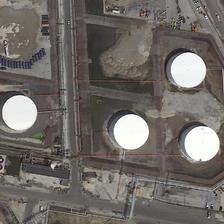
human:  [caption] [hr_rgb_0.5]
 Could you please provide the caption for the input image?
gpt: four white tanks are separated by roads .

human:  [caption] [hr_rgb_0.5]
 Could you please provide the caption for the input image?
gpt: four tanks are next to several roads .

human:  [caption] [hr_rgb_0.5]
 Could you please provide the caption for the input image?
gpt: the factory is large, scattered with various of buildings are cars .

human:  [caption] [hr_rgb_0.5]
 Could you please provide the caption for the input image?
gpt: four small jars link eaah other by red rope .

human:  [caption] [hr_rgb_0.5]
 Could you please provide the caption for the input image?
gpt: four storage tanks are next to many thin tubes and some cars .